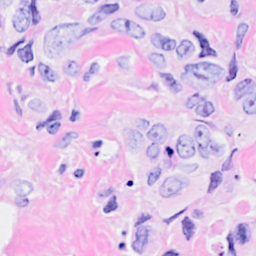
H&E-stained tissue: Breast